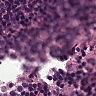
Metastatic tissue present: no